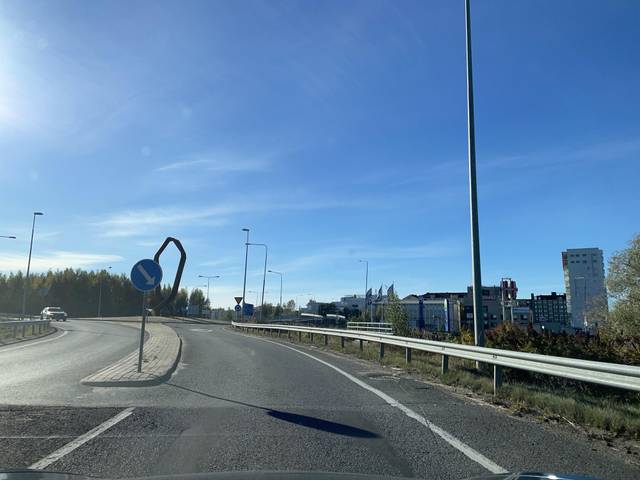
Region: Finland
Coordinates: 61.686, 27.281